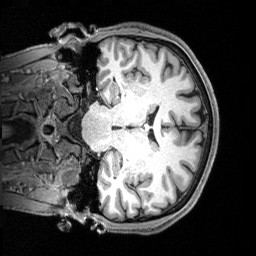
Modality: T1w
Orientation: coronal
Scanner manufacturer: siemens
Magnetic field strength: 3 T
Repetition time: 2.4 s
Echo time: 0.00256 s